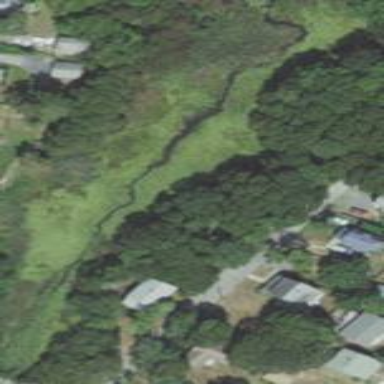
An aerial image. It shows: Saltmarsh wetland.